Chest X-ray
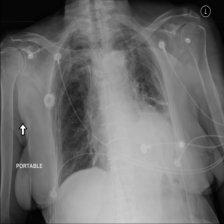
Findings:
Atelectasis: positive
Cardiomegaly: negative
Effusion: negative
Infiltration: negative
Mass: negative
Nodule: negative
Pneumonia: negative
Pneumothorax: negative
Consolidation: negative
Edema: negative
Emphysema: negative
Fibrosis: negative
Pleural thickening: negative
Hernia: negative